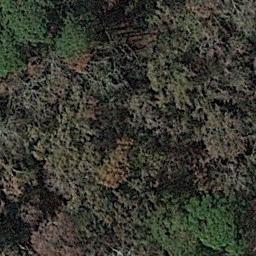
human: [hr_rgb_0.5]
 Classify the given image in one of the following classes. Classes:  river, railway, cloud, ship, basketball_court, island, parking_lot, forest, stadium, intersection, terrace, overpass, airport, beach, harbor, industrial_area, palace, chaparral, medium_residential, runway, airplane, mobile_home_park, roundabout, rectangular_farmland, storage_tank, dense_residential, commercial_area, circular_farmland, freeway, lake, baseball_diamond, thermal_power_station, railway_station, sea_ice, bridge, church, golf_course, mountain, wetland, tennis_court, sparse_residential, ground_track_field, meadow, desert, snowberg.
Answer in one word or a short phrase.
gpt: forest